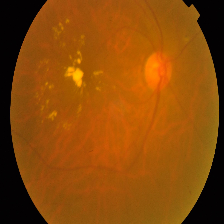
Diabetic retinopathy grade: Proliferative DR